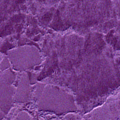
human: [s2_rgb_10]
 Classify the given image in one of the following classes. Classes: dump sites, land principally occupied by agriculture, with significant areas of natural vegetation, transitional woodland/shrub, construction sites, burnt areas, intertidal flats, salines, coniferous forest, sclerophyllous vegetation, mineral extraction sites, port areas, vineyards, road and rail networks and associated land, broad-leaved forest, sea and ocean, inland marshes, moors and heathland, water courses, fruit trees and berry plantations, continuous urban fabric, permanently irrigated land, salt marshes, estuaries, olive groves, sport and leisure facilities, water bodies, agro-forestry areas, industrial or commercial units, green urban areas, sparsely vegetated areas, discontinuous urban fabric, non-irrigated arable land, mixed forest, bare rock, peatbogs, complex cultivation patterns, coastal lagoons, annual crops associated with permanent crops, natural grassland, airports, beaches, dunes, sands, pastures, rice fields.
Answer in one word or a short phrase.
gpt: sea and ocean